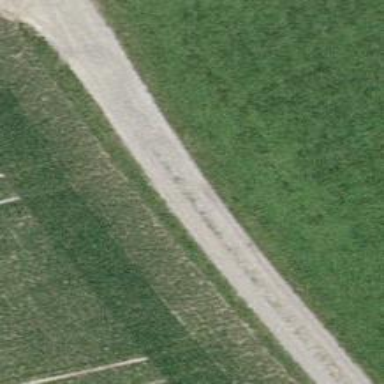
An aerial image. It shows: Gravel track with track type of grade3.